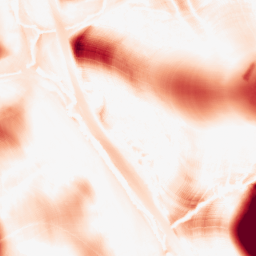
Category: morphological
Decomposition family: tophat
Decomposition parameters: size: 50
mode: white
Upsampling method: quadratic
Upsampling parameters: scale: 8
Upsampling scale: 8